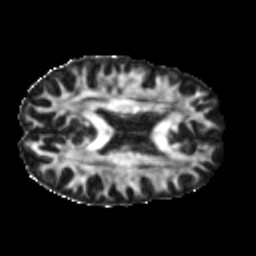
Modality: FA
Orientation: axial
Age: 46
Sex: male
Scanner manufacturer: siemens
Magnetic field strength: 3 T
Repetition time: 5 s
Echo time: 0.092 s